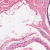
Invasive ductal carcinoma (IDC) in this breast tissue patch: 0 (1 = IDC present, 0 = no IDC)